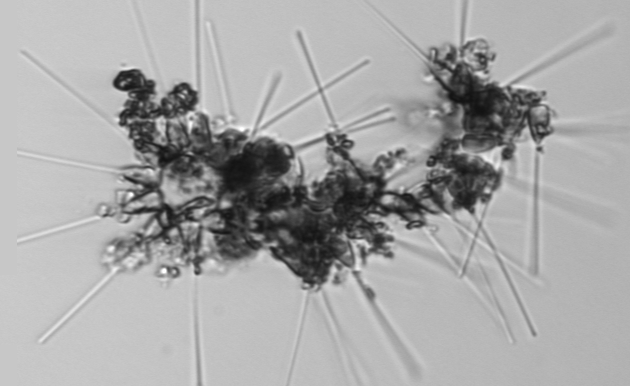
Label: Asterionellopsis_glacialis